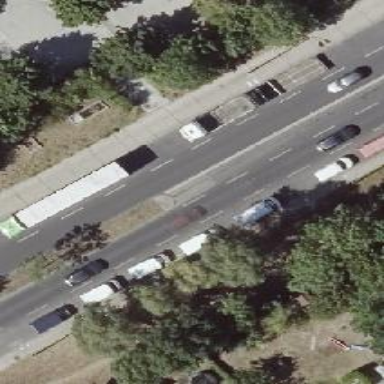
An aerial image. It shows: Secondary road with asphalt surface. It has lane markings and track cycleway on the right. There is parallel on-street parking on the right lane.